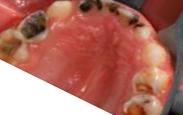
Condition: Caries